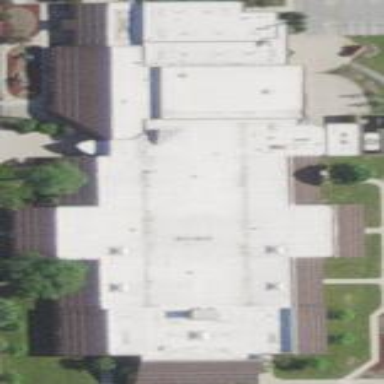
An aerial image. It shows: School building with hipped roof design.